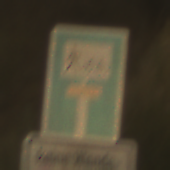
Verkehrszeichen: SackgasseRadverkehrFussgaengerDurchlaessig
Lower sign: HinweisGeaenderteVorfahrtVerkehrsfuehrungVerkehrsregelung3
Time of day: SunriseSunset
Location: Outdoor (Nature)
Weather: PartlyCloudy
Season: NotSpecified
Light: Natural